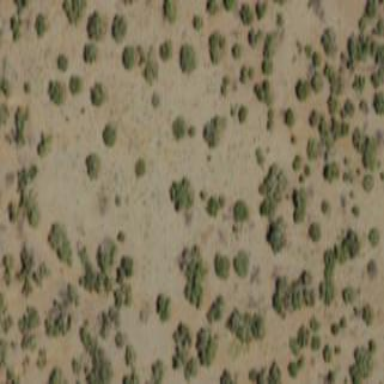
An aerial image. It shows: Area covered in scrub vegetation.